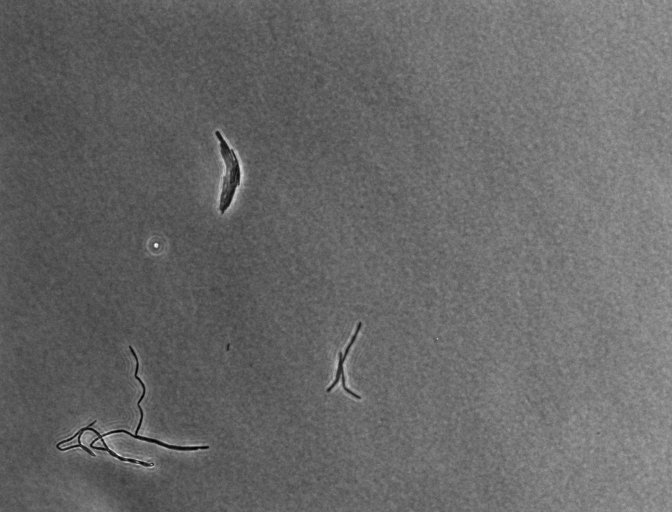
Phase contrast microscopy, 20x objective, 3 h incubation